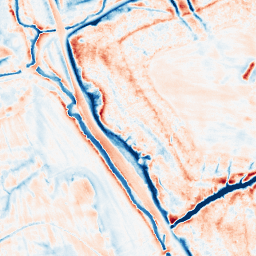
Category: edge_preserving
Decomposition family: anisotropic_diffusion
Decomposition parameters: iterations: 50
kappa: 30
gamma: 0.2
Upsampling method: sinc_blackman
Upsampling parameters: scale: 2
kernel_size: 8
Upsampling scale: 2